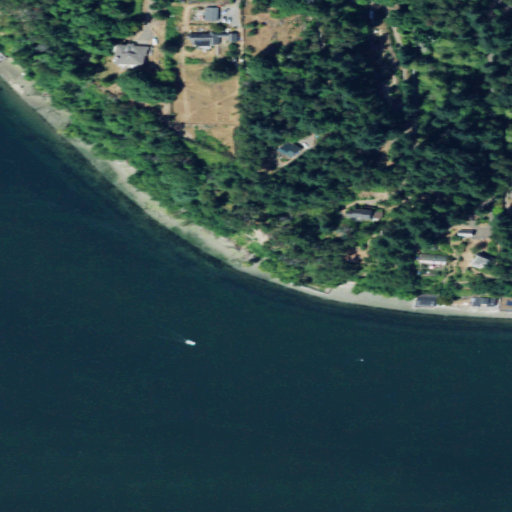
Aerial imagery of cape in Washington named Point Dalco containing open water, evergreen forest, mixed forest, open development, low intensity development, grassland, herbaceous wetlands, barren land, and medium intensity development